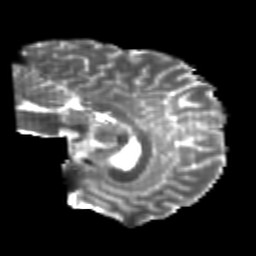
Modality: T2w
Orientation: sagittal
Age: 22
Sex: male
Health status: healthy
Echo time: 0.074 s